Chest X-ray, PA view. Patient: 26 years old, sex M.
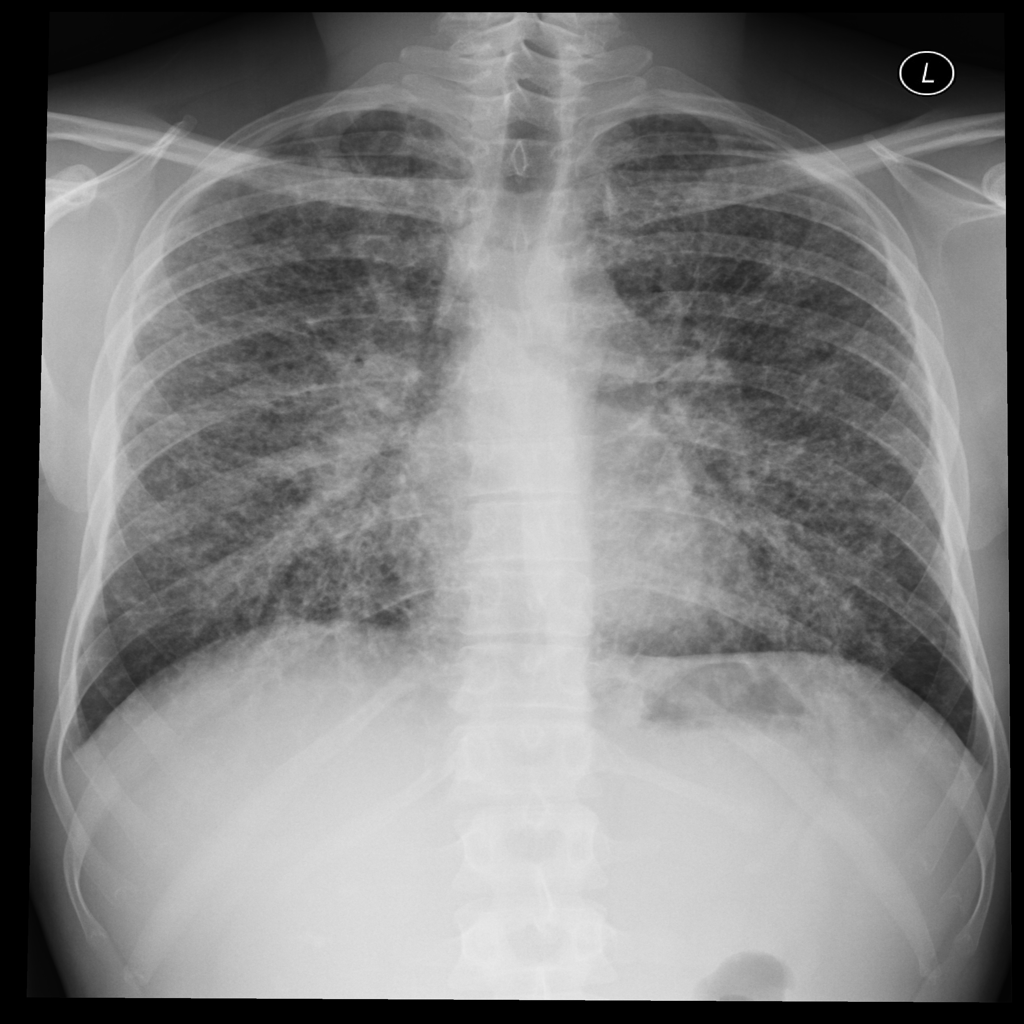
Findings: Nodule